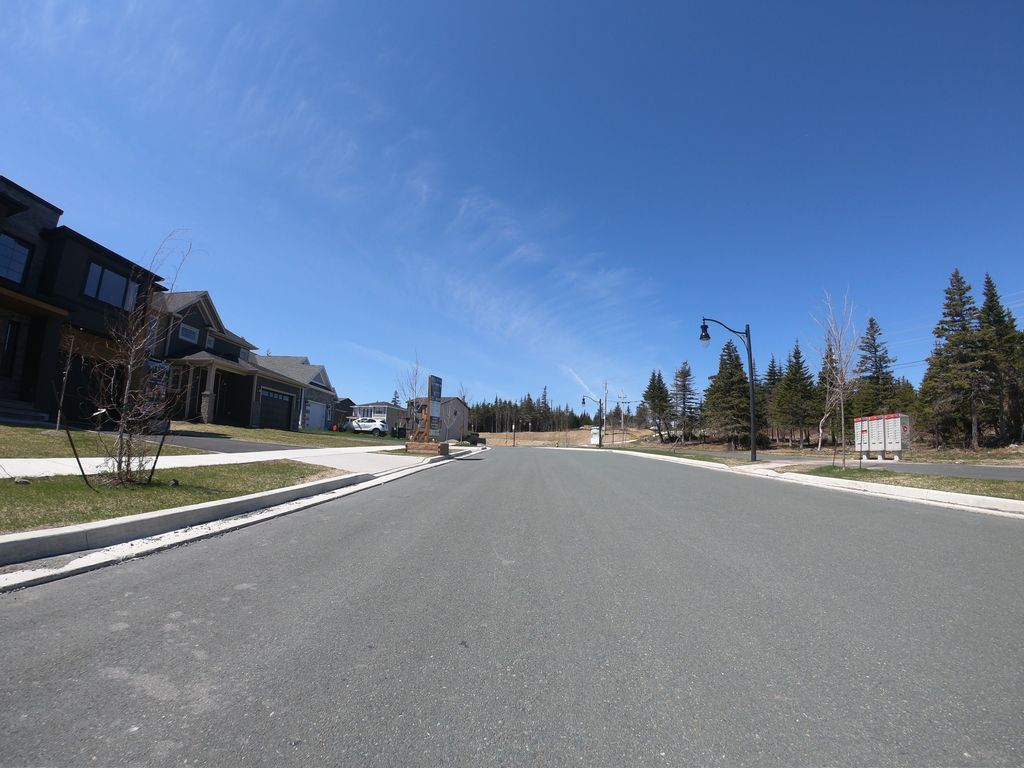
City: st_johns